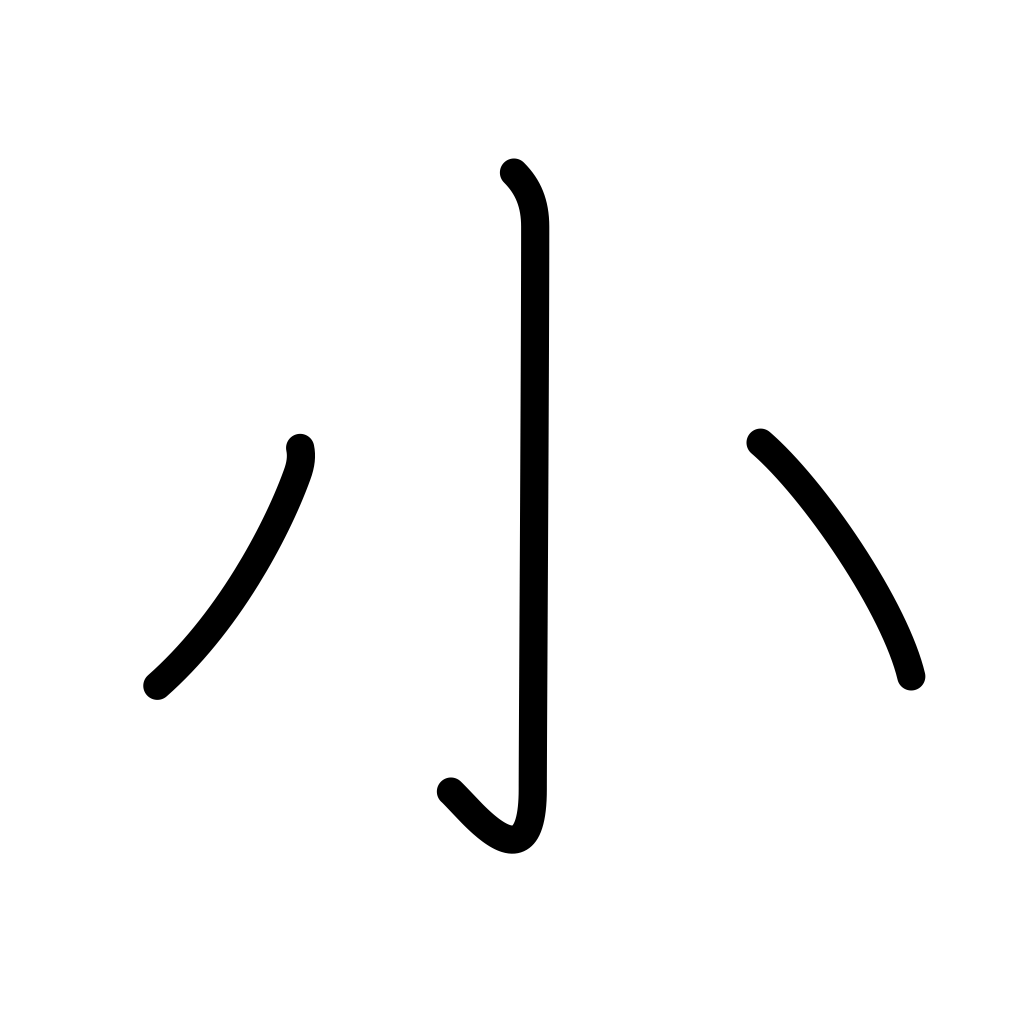
Meaning: little, small